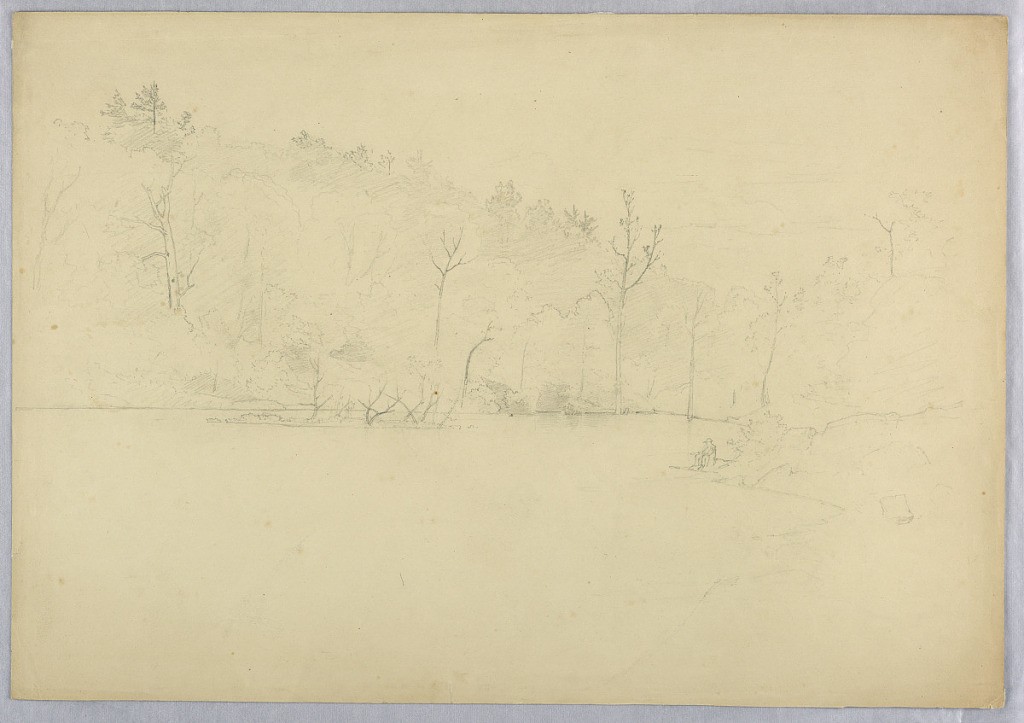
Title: Study of landscape, Delaware River
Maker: William Stanley Haseltine, American, 1835–1900
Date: ca. 1855
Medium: Graphite on paper
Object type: Drawing
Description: Sketch of a river with figures fishing.